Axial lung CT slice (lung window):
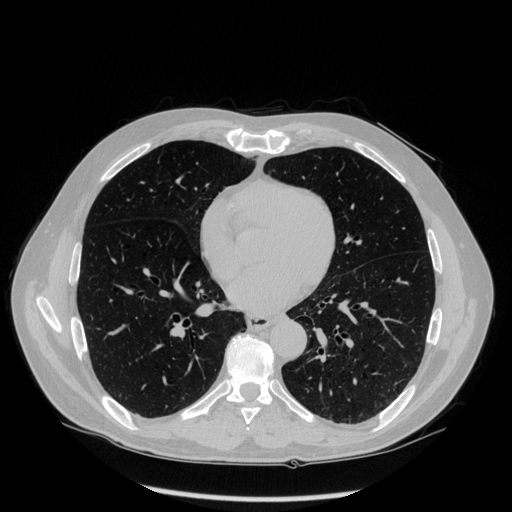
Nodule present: no